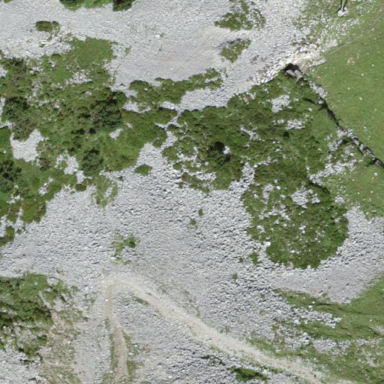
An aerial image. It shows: Natural scree.